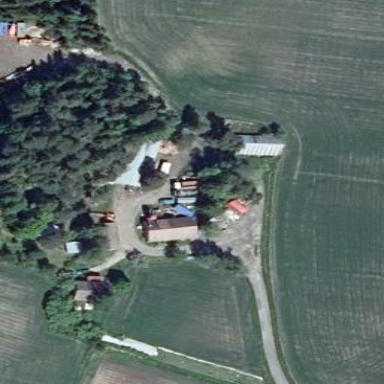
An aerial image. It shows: Farmyard in rural farm setting.